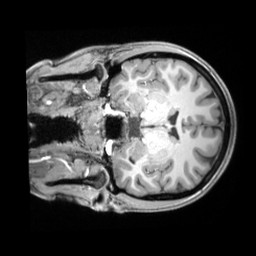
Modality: T1w
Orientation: coronal
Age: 25
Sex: female
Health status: ill
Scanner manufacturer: siemens
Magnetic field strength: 3 T
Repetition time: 2.2 s
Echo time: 0.00218 s